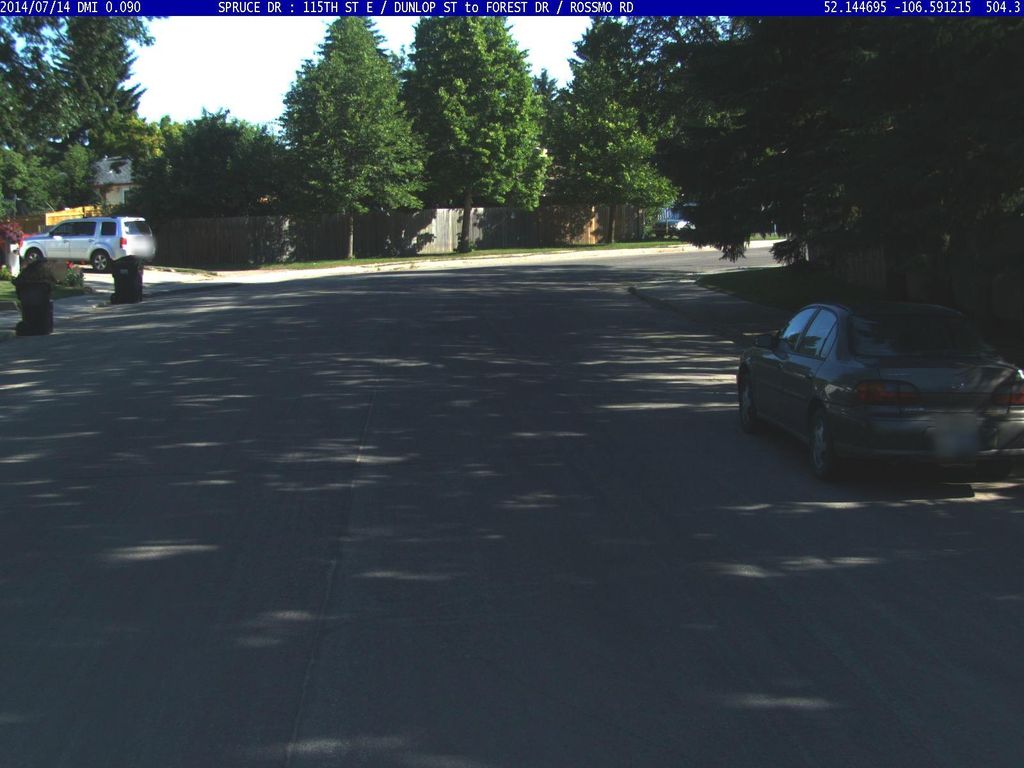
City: saskatoon